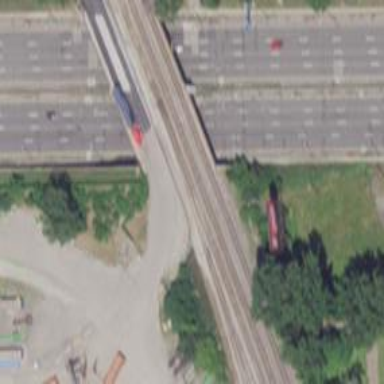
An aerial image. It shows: Bridge over railway siding.